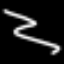
Label: squiggle